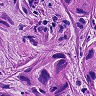
Metastatic tissue present: yes